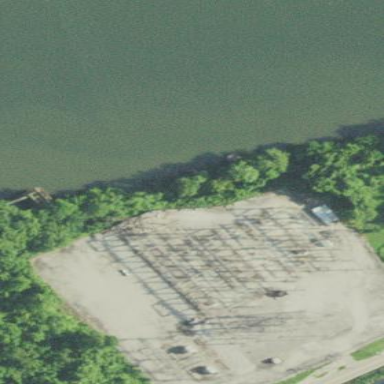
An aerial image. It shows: Substation protected by chain link fence with barber wire.